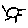
Label: sun